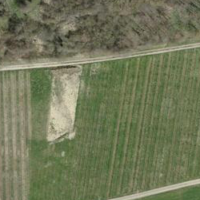
EUNIS habitat code: 40
Species observed at this site:
Emberiza citrinella
Scaeva pyrastri